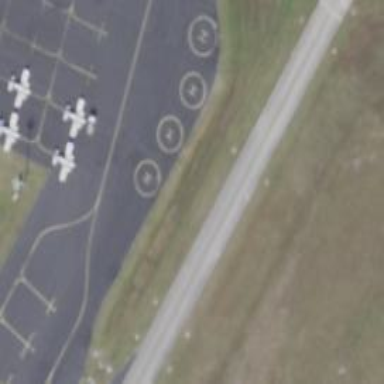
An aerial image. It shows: Image of helipad at airport.